Question: I'm working on changing my previously circlechart, to a donutchart (That can support more than 1 number).
I got all the angle's correct, changed my data to work with an array.
But when I try to draw my paths, it only draws the last one.
Here's an example screenshot of the issue:

In the above example, it's set to draw this array:
'''
cell.circleChart.percentFills = [weight, 10]
'''
where weight is the % shown in the label of the circle. So you can see, that it doesn't draw the first angle, but the starting point for the next angle is correct.
Here's the code where I draw my donut chart.
'''
override func drawRect(rect: CGRect) {
// Define the center.
let center = CGPoint(x:bounds.width/2, y: bounds.height/2)
// Define the radius
let radius: CGFloat = max(bounds.width, bounds.height)
// Define starting and ending angles
var startAngle: CGFloat = CGFloat(DegreesToRadians(-90))
let endAngle: CGFloat = CGFloat(DegreesToRadians(270))
// Set up the full path. (for the default background color)
var path = UIBezierPath(arcCenter: center,
radius: bounds.width/2 - arcWidth/2,
startAngle: startAngle,
endAngle: endAngle,
clockwise: true)
// draw the full chart with the background color
path.lineWidth = arcWidth
chartColor.setStroke()
path.stroke()
//calculate the arc for each per percent
let arcLengthPerPercent = CGFloat(DegreesToRadians(360/100))
// Temporary var for loop testing
var i = 0
println("startAngle before loop: \(RadiansToDegrees(Double(startAngle)))")
for percentFill in percentFills {
println("LOOP: \(i)")
if i == 0 {
fillColor = UIColor.formulaBlueColor()
println("BLUE")
} else {
fillColor = UIColor.formulaGreenColor()
println("GREEN")
}
//then multiply out by the actual percent
let fillEndAngle = arcLengthPerPercent * CGFloat(percentFill) + startAngle
println("fillEndAngle: \(RadiansToDegrees(Double(fillEndAngle)))")
//2 - draw the outer arc
var fillPath = UIBezierPath(arcCenter: center,
radius: bounds.width/2 - arcWidth/2,
startAngle: startAngle,
endAngle: fillEndAngle,
clockwise: true)
progressLine.path = fillPath.CGPath
progressLine.strokeColor = fillColor.CGColor
progressLine.fillColor = UIColor.clearColor().CGColor
progressLine.lineWidth = arcWidth
// add the curve to the screen
self.layer.addSublayer(progressLine)
i++
startAngle = startAngle+(arcLengthPerPercent * CGFloat(percentFill))
}
}
'''
I reckon I'm probably going wrong in the last bit, where I add the progressLine as a subLayer, but I don't know what else I should be doing here instead.
Of course I've tested that if I only have 1 value in the array, it draws that as intended (in the blue color)
Any help getting several paths drawn out, would be greatly appreciated!
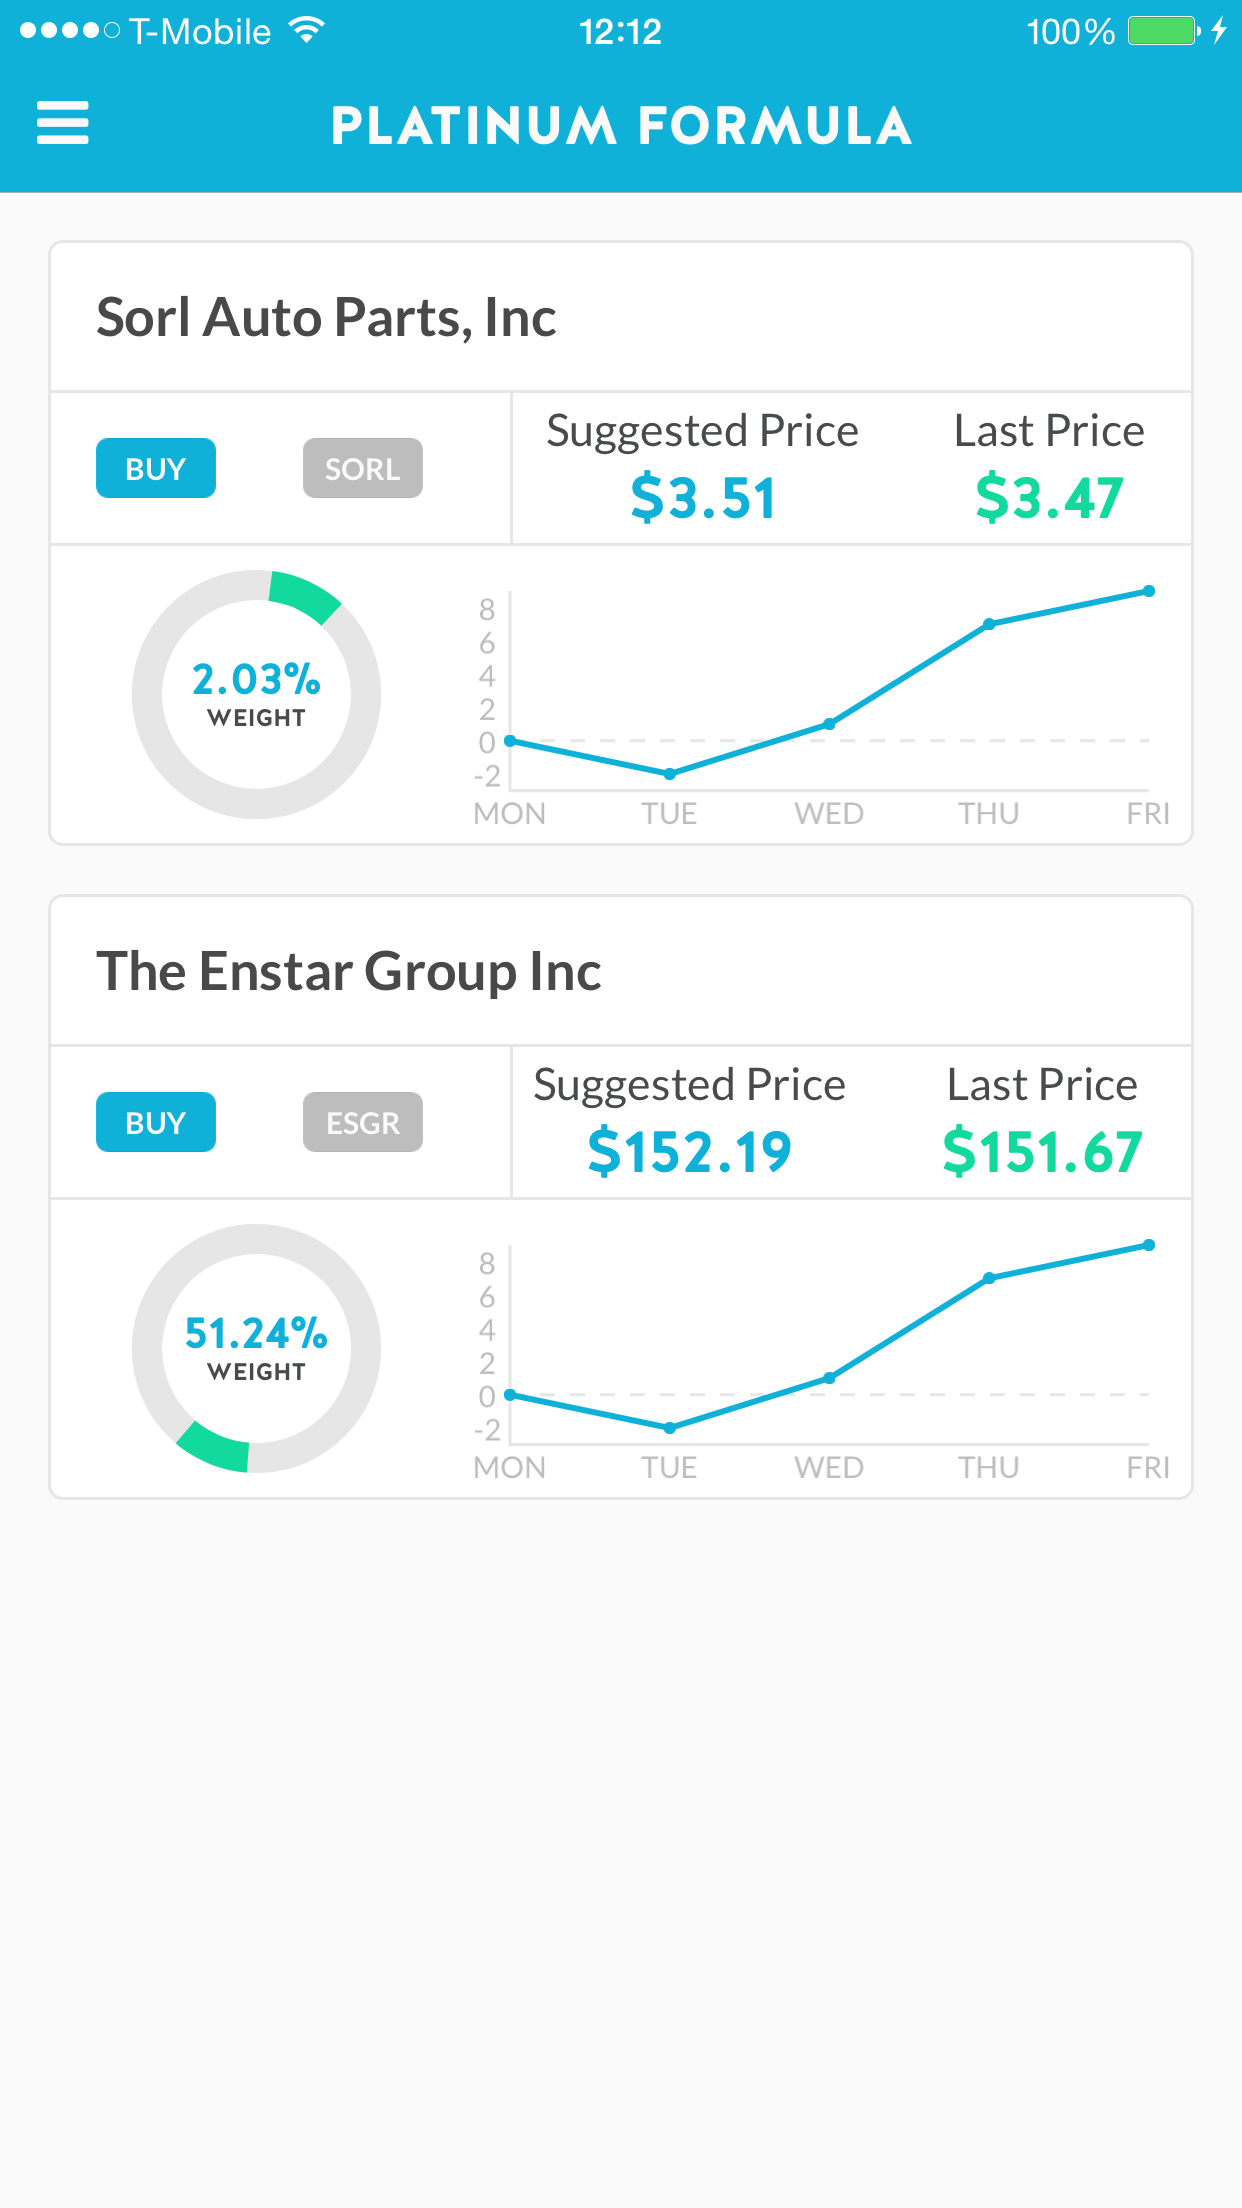
Answer: > But when I try to draw my paths, it only draws the last one.
The problem is that 'progressLine' is declared outside this routine. Therefore you are just adding the path layer over and over as a sublayer - not multiple path sublayers. Therefore it appears only in your interface, containing the path (segment) that you most assigned to it -- the last one in the last iteration of the loop.